Question: I'm having problems with this method.I add three view in storyboard.just like following:

Then I wirte some code:
'''
if (CGRectContainsRect(self.redView.frame,self.blueView.frame)) {
NSLog(@"redView contain blueView!");
} else {
NSLog(@"redView not contain blueView!");
}
if (CGRectContainsRect(self.redView.frame,self.yellowView.frame)) {
NSLog(@"redView contain yellowView!");
} else {
NSLog(@"redView not contain yellowView!");
}
NSLog(@"%@ %@ %@",NSStringFromCGRect(self.redView.frame),NSStringFromCGRect(self.blueView.frame),NSStringFromCGRect(self.yellowView.frame));
{{36, 74}, {240, 260}} {{8, 8}, {120, 120}} {{112, 135}, {120, 120}}
'''
But the result is: redView does not contain blueView! redView contains yellowView!
I just want to know why redView doesn't contain blueView?
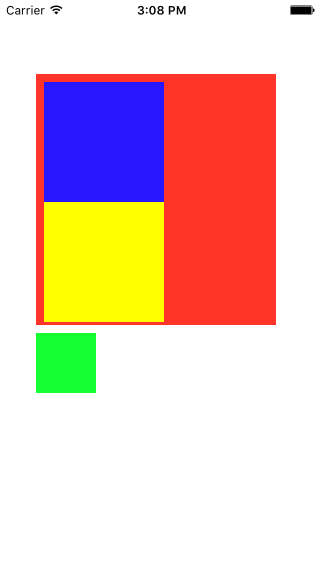
Answer: The coordinates in your example show that the blue frame is actually not included in the red frame. This is probably because the views don't share the same superview. It looks like the blue view is a subview of the red view.
You have to make sure that...
- -
How to convert rects:
'''
CGRect yellowRect = [self.yellowView convertRect:self.yellowView.bounds
toView:self.redView];
if (CGRectContainsRect(self.redView.bounds, yellowRect)) {
...
'''